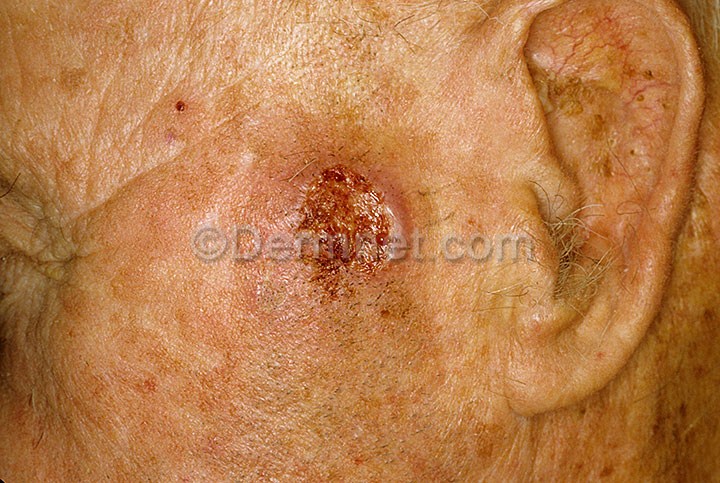
Disease: Actinic Keratosis Basal Cell Carcinoma and other Malignant Lesions